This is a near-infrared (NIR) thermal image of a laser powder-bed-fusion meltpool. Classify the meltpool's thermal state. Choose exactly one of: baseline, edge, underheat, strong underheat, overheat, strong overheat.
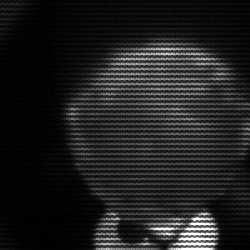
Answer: edge